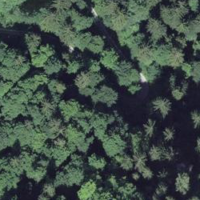
EUNIS habitat code: 43
Species observed at this site:
Aruncus dioicus